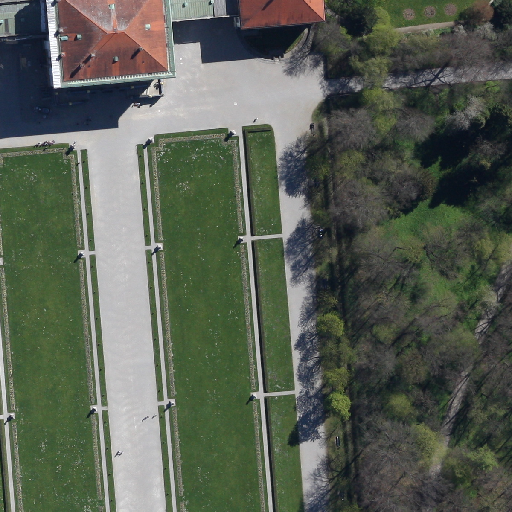
Referring expression: sidewalk